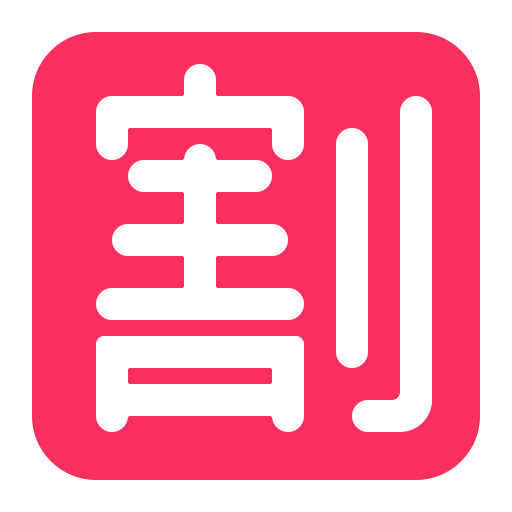
japanese discount button flat